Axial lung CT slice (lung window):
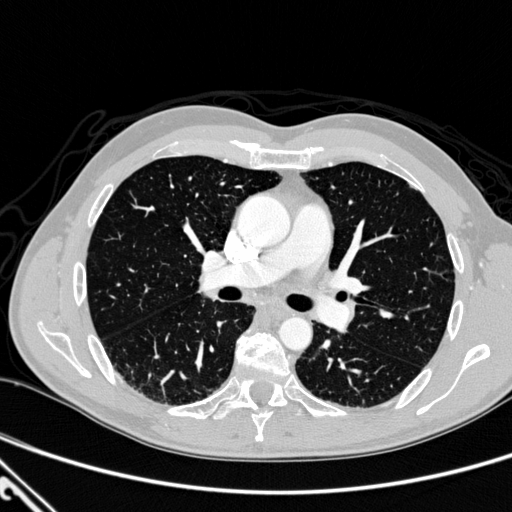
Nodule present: no